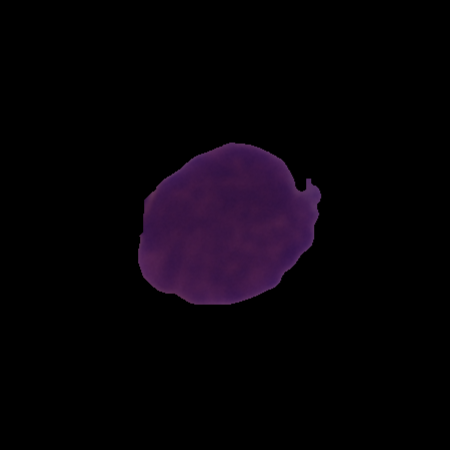
Label: healthy